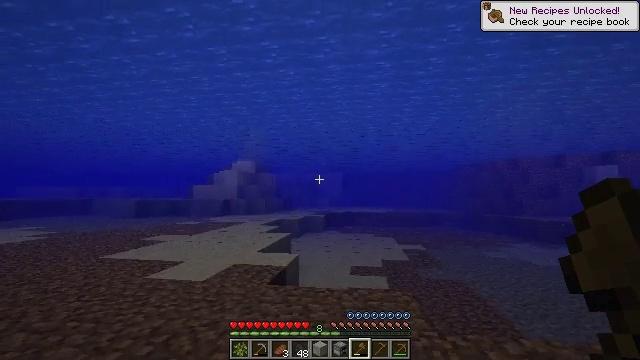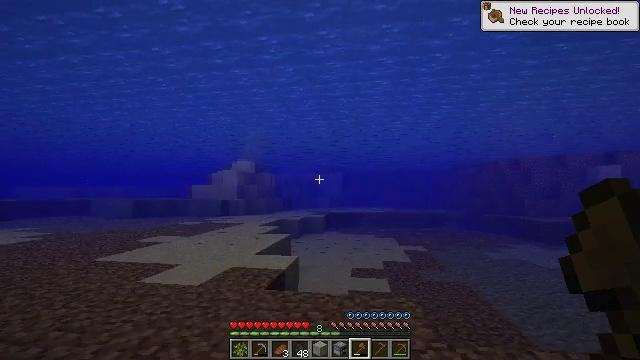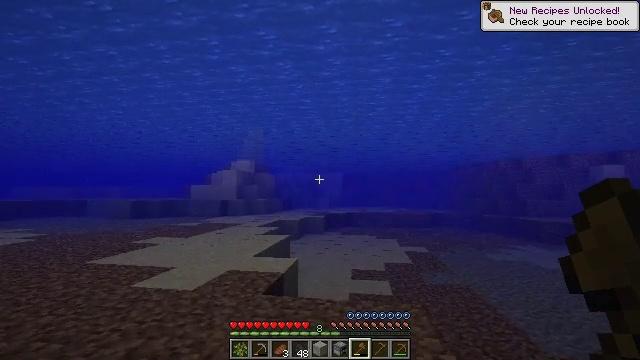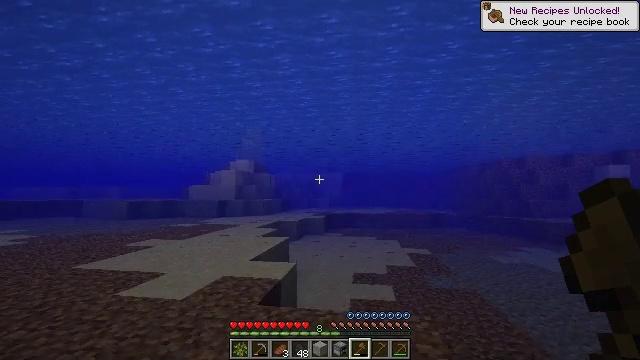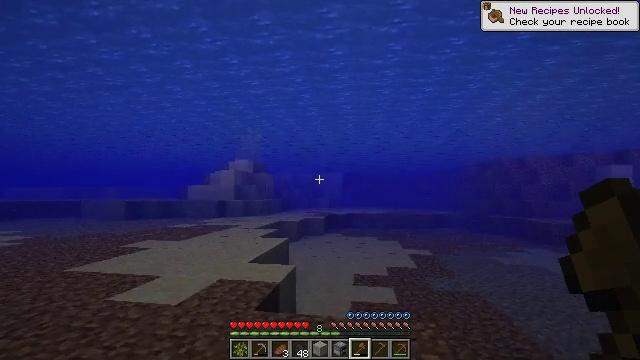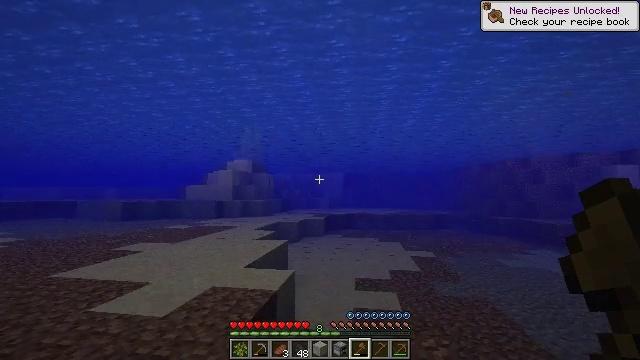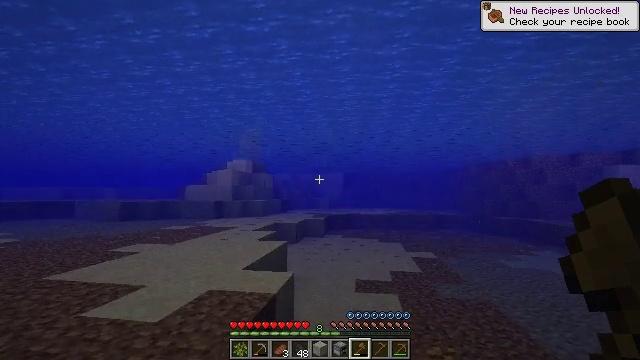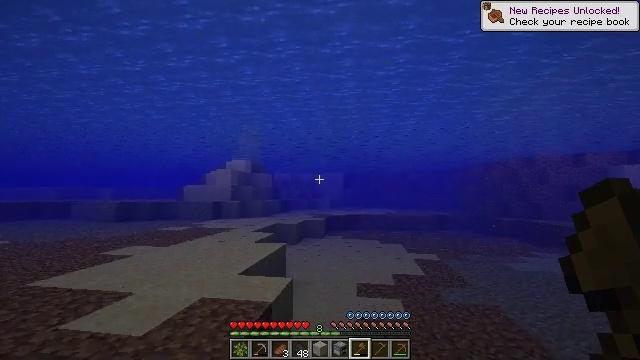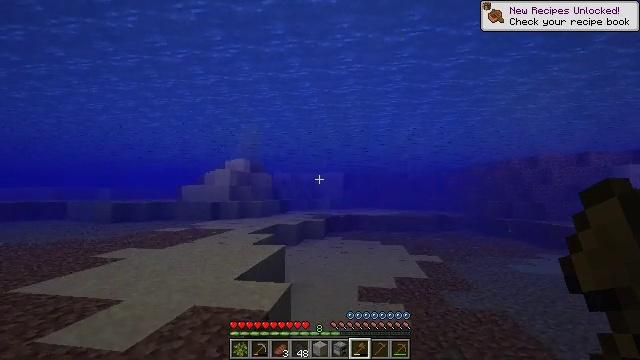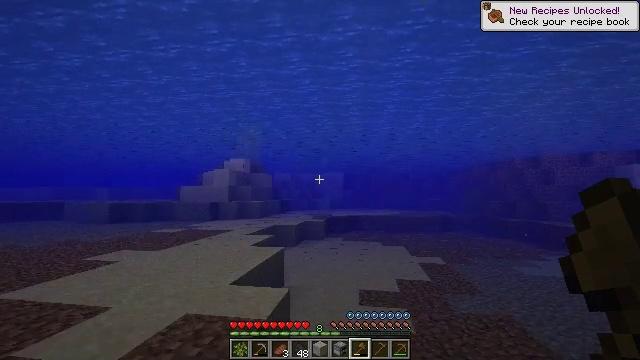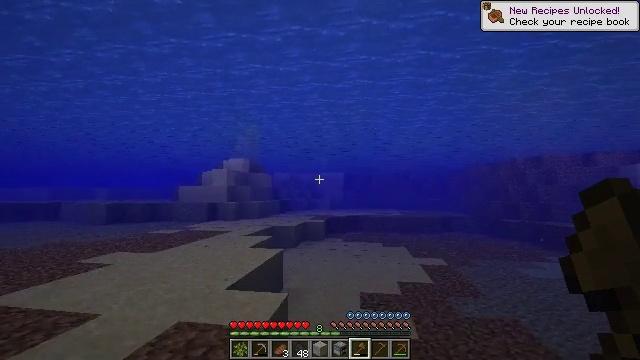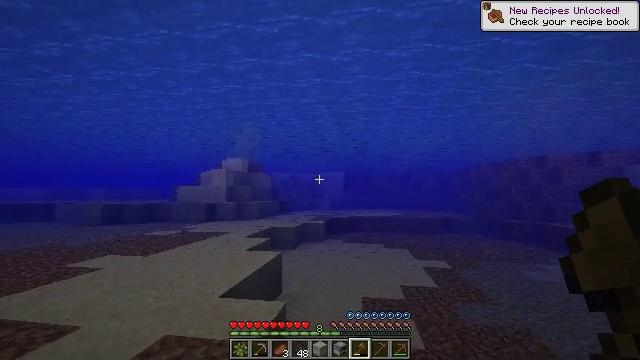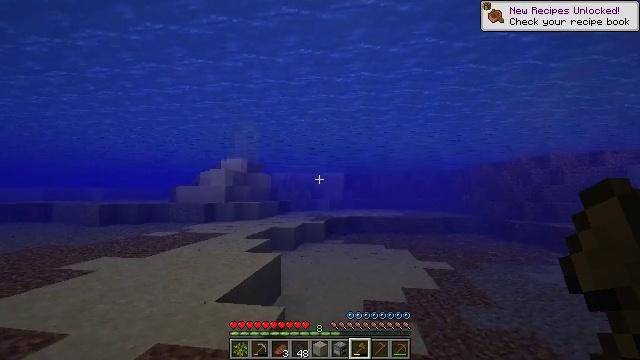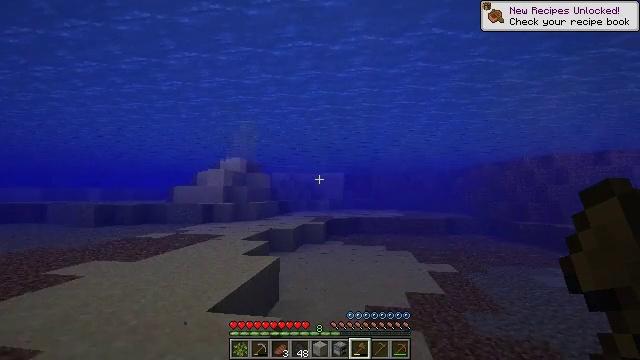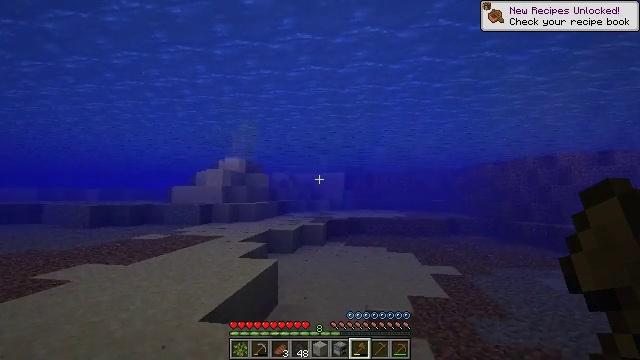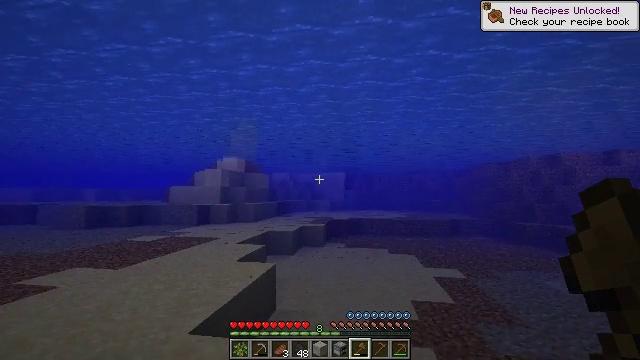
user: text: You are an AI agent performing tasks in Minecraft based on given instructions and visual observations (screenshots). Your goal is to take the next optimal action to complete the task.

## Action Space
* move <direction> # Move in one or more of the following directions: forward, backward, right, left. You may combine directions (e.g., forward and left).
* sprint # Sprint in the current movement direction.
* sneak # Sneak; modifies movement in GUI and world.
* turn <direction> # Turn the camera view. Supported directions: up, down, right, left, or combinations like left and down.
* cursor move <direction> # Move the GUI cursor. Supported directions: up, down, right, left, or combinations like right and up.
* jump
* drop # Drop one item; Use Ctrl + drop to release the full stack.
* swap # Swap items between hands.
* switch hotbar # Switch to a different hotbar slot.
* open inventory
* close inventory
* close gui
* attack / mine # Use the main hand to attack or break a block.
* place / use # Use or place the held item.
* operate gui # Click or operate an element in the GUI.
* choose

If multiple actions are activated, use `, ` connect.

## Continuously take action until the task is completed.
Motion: motion action
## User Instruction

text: Mine the sweet berry bush.
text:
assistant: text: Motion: move forward
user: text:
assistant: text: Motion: move forward
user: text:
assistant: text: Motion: move forward
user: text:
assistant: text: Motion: move forward
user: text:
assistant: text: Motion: move forward
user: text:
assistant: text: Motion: move forward
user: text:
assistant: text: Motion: move forward
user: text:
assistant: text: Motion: move forward
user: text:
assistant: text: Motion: move forward
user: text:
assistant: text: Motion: move forward
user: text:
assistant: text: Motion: move forward
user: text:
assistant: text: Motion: move forward
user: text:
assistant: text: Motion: move forward
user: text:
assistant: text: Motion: move forward
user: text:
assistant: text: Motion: move forward
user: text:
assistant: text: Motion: move forward
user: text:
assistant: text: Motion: move forward
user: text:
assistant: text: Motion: move forward
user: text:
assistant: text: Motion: move forward
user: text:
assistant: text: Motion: move forward
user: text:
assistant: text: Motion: move forward
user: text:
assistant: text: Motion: move forward
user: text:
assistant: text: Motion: move forward
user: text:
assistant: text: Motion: move forward
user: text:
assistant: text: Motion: move forward
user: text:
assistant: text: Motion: move forward
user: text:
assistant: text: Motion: move forward
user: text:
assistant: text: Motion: move forward
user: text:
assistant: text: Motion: move forward
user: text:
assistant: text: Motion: move forward